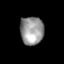
Tissue: skin
Cell type: Epithelial cells
Senescence score: 0.2794
Nuclear area (px): 647
Mean DAPI intensity: 152.221